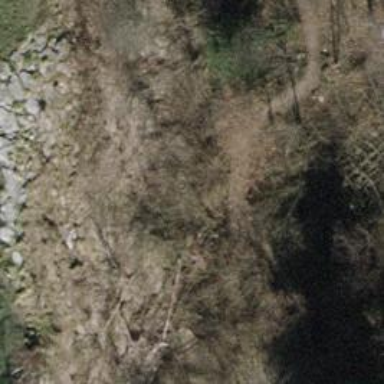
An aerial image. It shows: Path on the ground.